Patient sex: M
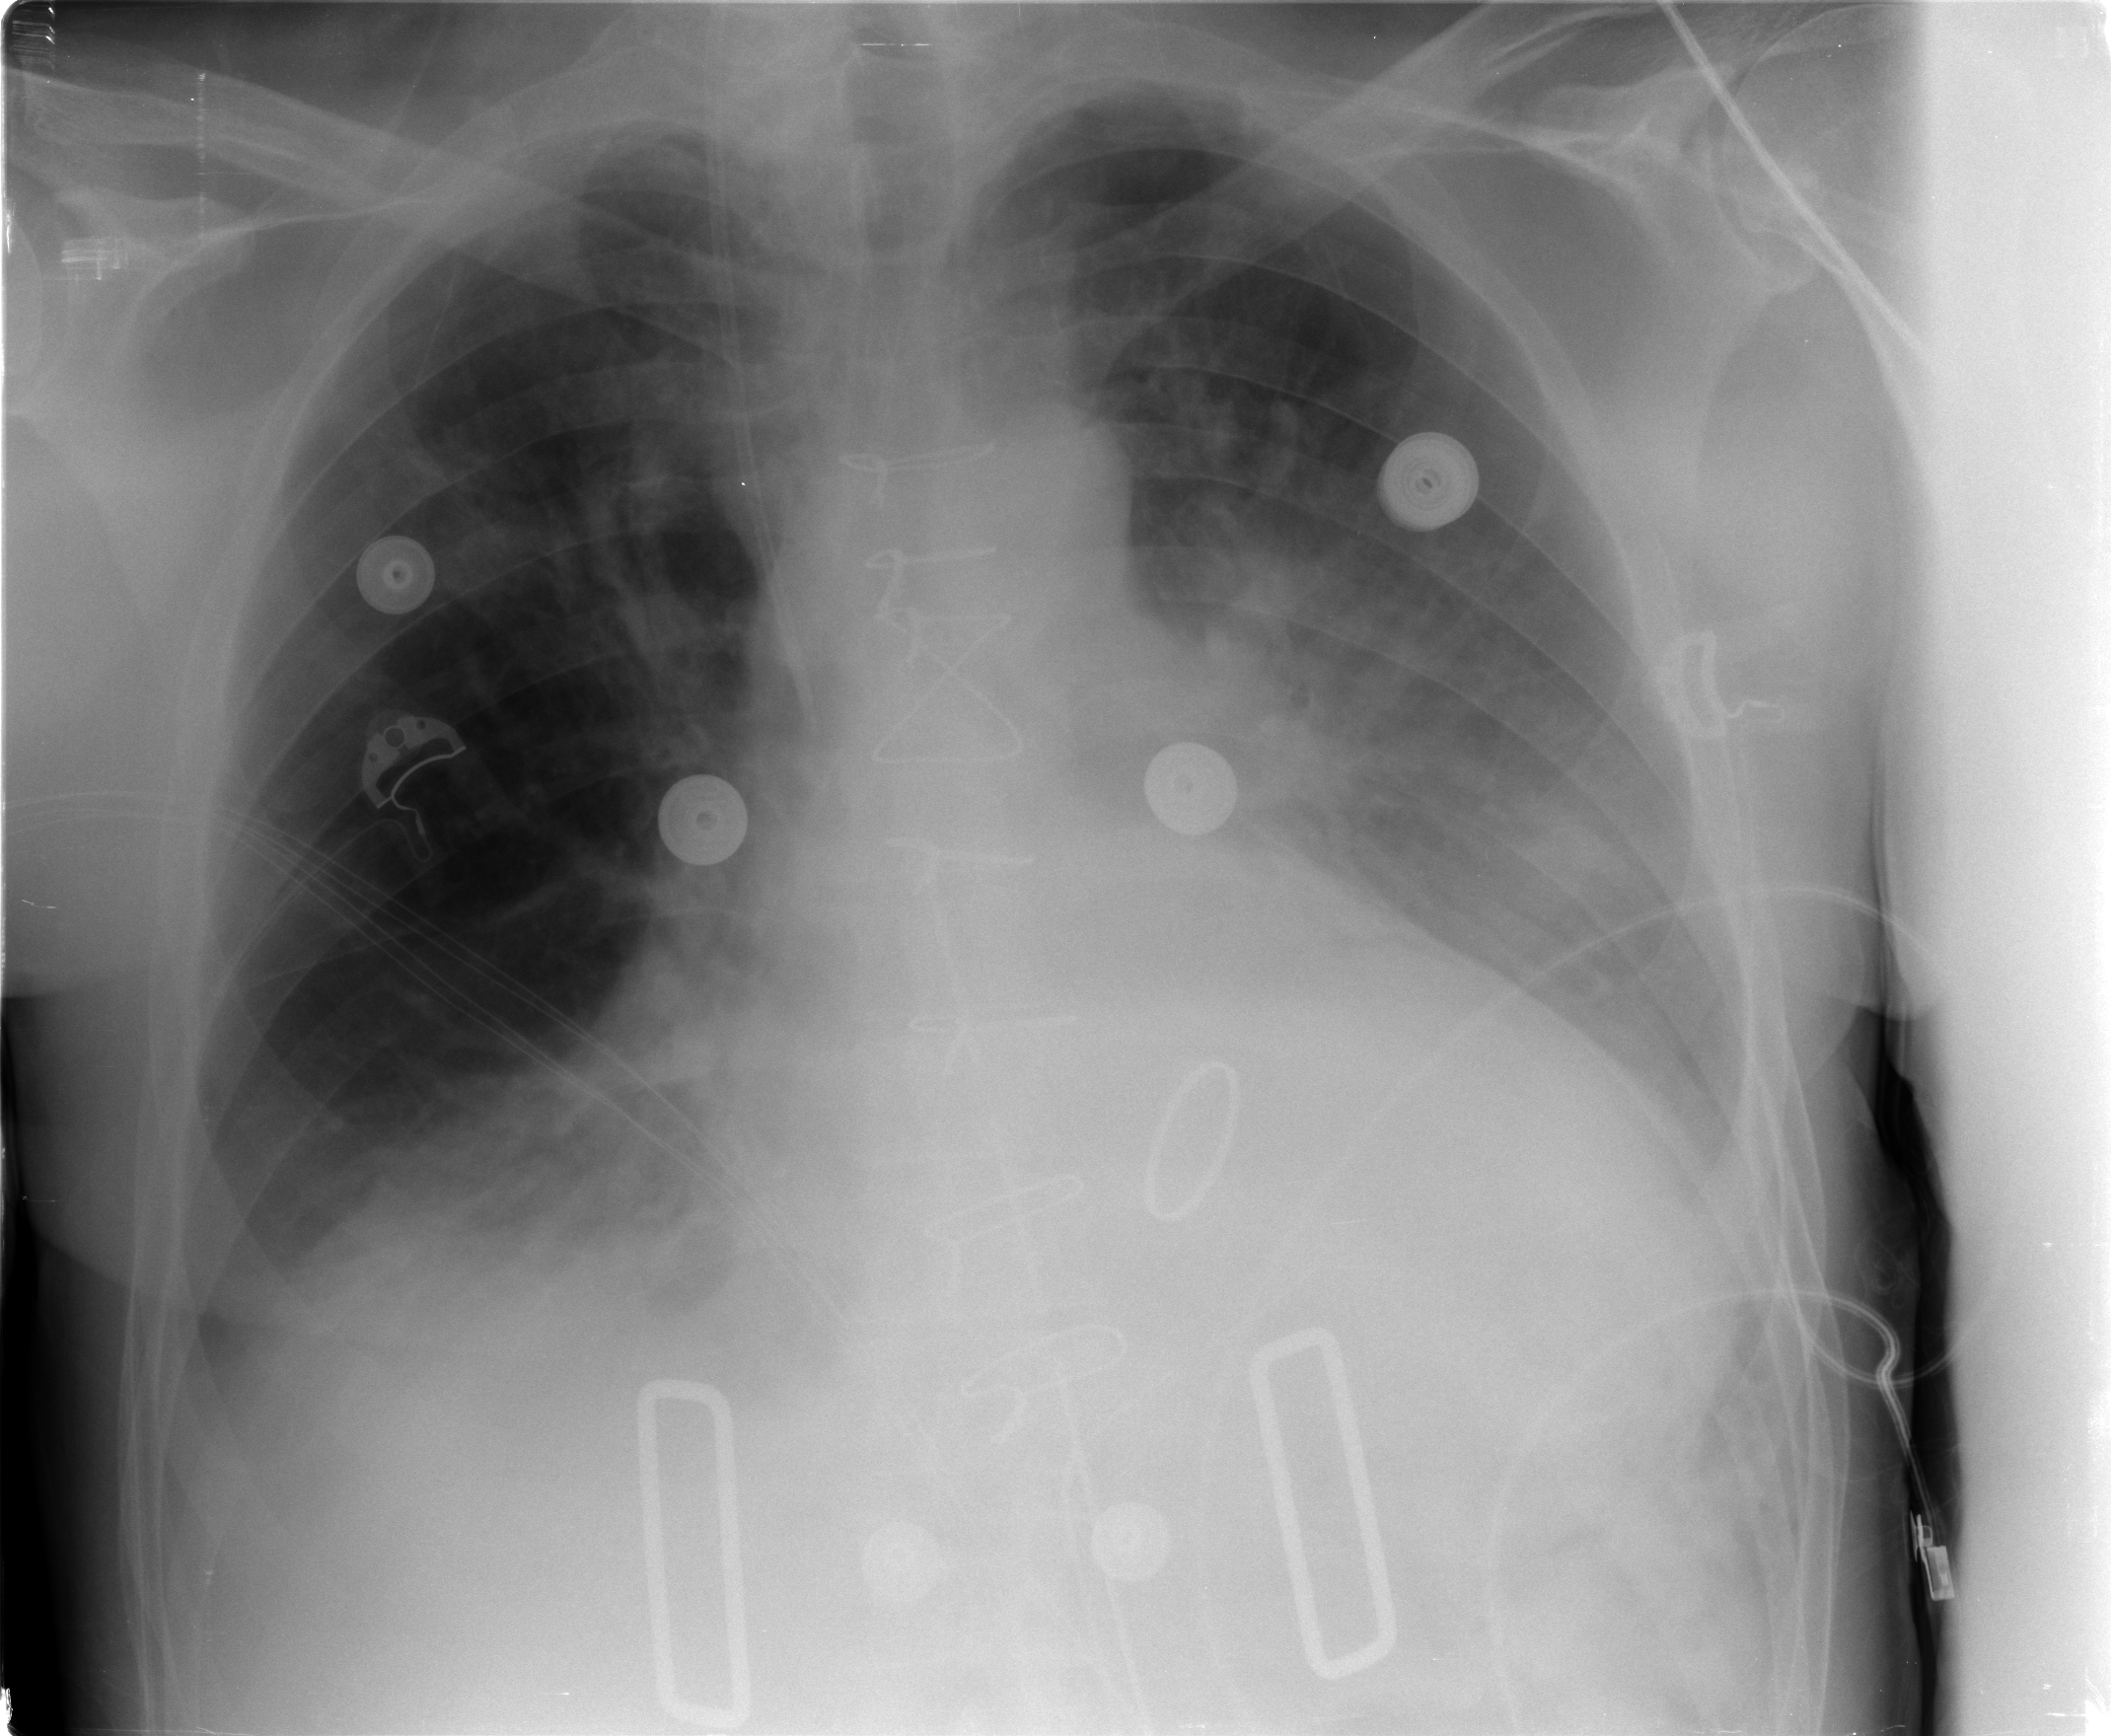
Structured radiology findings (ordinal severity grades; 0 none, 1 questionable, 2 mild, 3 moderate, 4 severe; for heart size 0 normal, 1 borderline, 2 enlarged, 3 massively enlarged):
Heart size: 2
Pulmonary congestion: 3
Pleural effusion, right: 2
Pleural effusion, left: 3
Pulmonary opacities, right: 2
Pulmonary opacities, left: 0
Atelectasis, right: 2
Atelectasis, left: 2